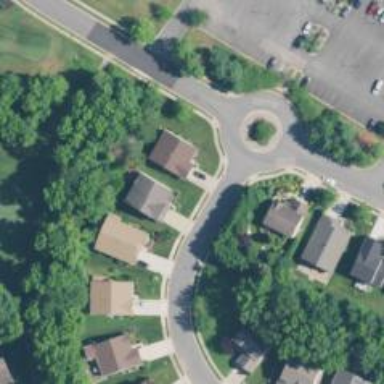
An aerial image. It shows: Residential road with roundabout.